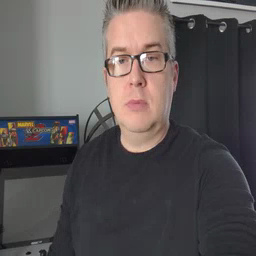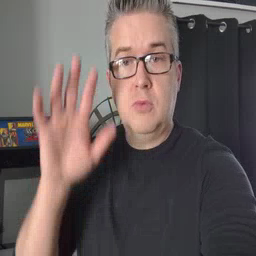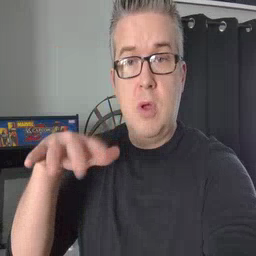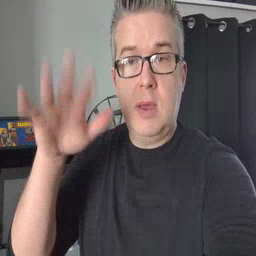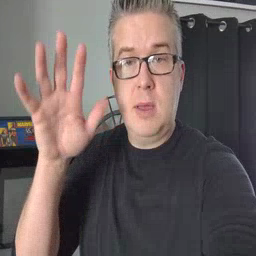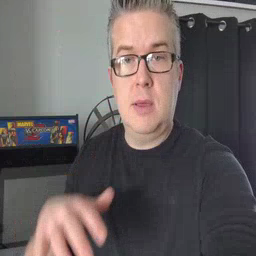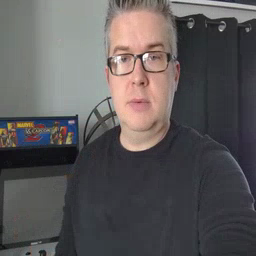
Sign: rain